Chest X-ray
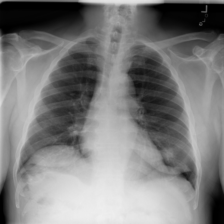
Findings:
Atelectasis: negative
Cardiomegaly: negative
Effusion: negative
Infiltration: negative
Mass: negative
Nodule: positive
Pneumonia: negative
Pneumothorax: negative
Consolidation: negative
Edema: negative
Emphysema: negative
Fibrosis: negative
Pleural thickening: negative
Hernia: negative